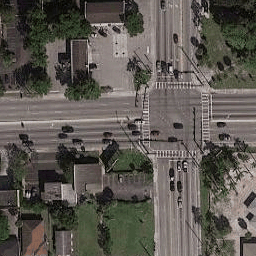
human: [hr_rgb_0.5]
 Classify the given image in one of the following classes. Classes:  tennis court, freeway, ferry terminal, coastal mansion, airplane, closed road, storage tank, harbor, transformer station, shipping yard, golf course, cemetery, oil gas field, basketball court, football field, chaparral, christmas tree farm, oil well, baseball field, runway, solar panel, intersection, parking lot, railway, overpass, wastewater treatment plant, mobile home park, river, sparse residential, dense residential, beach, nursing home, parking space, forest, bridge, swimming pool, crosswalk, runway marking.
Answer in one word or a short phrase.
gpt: intersection